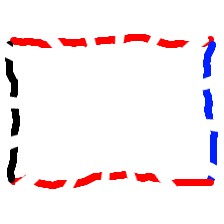
Shape: rectangle